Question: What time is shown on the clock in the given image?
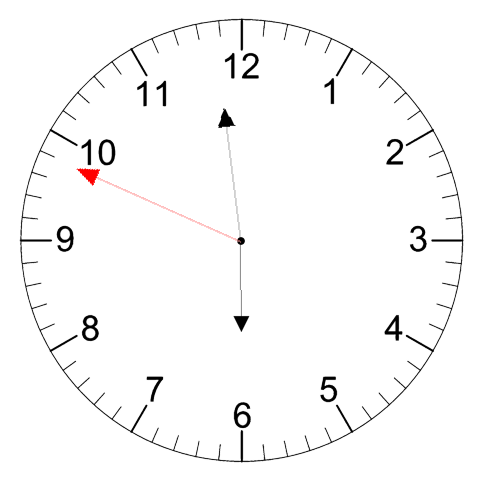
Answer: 05:58:49